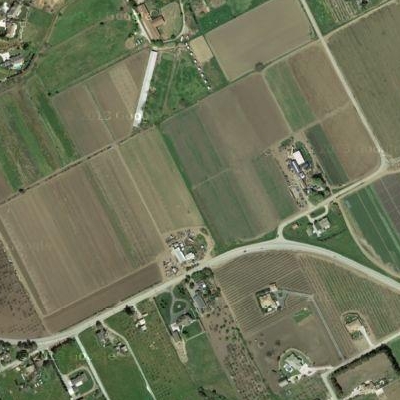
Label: Field